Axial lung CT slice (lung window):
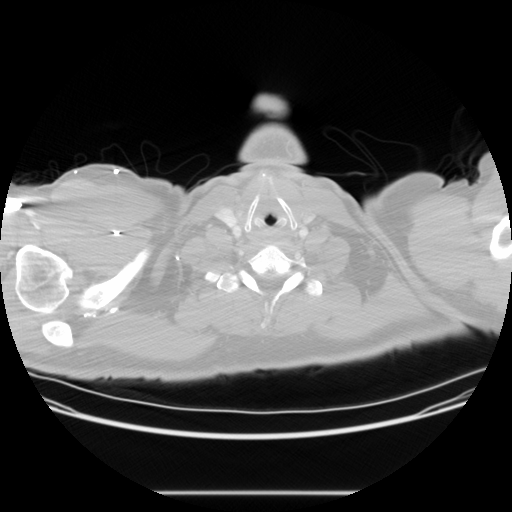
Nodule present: no